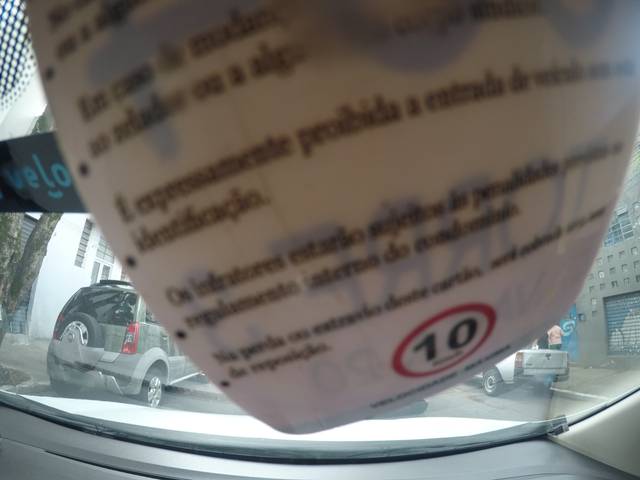
Region: Brazil
Coordinates: -23.543, -46.606